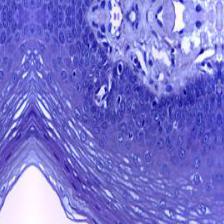
Diagnosis: Normal